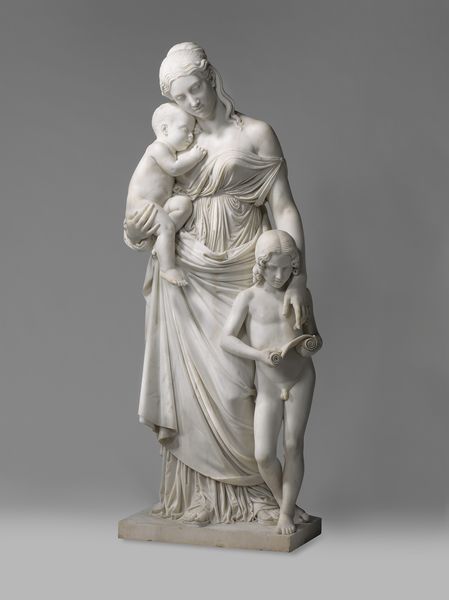
Titel: Caritas
Künstler: Lorenzo Bartolini
Standort: Amsterdam
Institution: Rijksmuseum
Schlagwörter: hand, nackt, umhang, weiß, brust, frau, grau, haar, kleid, marmor, alt, arm, falten, halten, sockel, stehen, stein, tragen, bild, figur, gewand, haare, stoff, familie, kind, mutter, locken, schulter, schultern, kinder, skulptur, statue, liebe, ruhe, schlafen, baby, lesen, junge, penis, antike, knabe, buch, rom, kleinkind, rolle, griechisch, innig, schriftrolle, lesend, sohn, elfenbein, alabaster, mamor, säugling, zärtlich, fürsorge, mutte, tragend, caritas, r, kleikind, papyrusrolle, baba, emutter, alleinerziehende